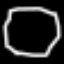
Label: octagon